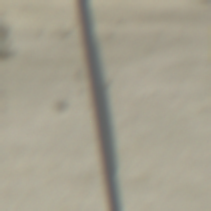
Verkehrszeichen: EndeUeberholverbotKraftfahrzeuge
Umgebung: Outdoor, Beach
Tageszeit: MorningAfternoon
Wetter: PartlyCloudy
Licht: Natural
Jahreszeit: NotSpecified
Kontrast: HighContrast